Question: I can <URL>. But I can't figure out .

I've seen, studied and tried numberous examples for classical <URL>.
Currently I have class derived from . What is the minimum set of overrides to supply? Can you point me in right direction?
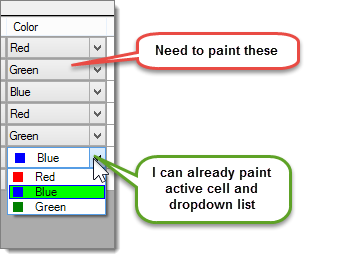
Answer: The required to paint inactive cells without the focus seems to be 'CellTemplate' assignment and 'Paint()' override:
'''
public class DataGridViewCustomPaintComboBox : DataGridViewComboBoxColumn
{
public DataGridViewCustomPaintComboBox()
{
base.New();
CellTemplate = new DataGridViewCustomPaintComboBoxCell();
}
}
public class DataGridViewCustomPaintComboBoxCell : DataGridViewComboBoxCell
{
protected override void Paint(Graphics graphics, Rectangle clipBounds, Rectangle cellBounds, int rowIndex, DataGridViewElementStates elementState, object value, object formattedValue, string errorText, DataGridViewCellStyle cellStyle, DataGridViewAdvancedBorderStyle advancedBorderStyle, DataGridViewPaintParts paintParts)
{
// modify received arguments here
base.Paint(...); // paint default parts (see paintParts argument)
// add any custom painting here
}
}
'''